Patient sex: F
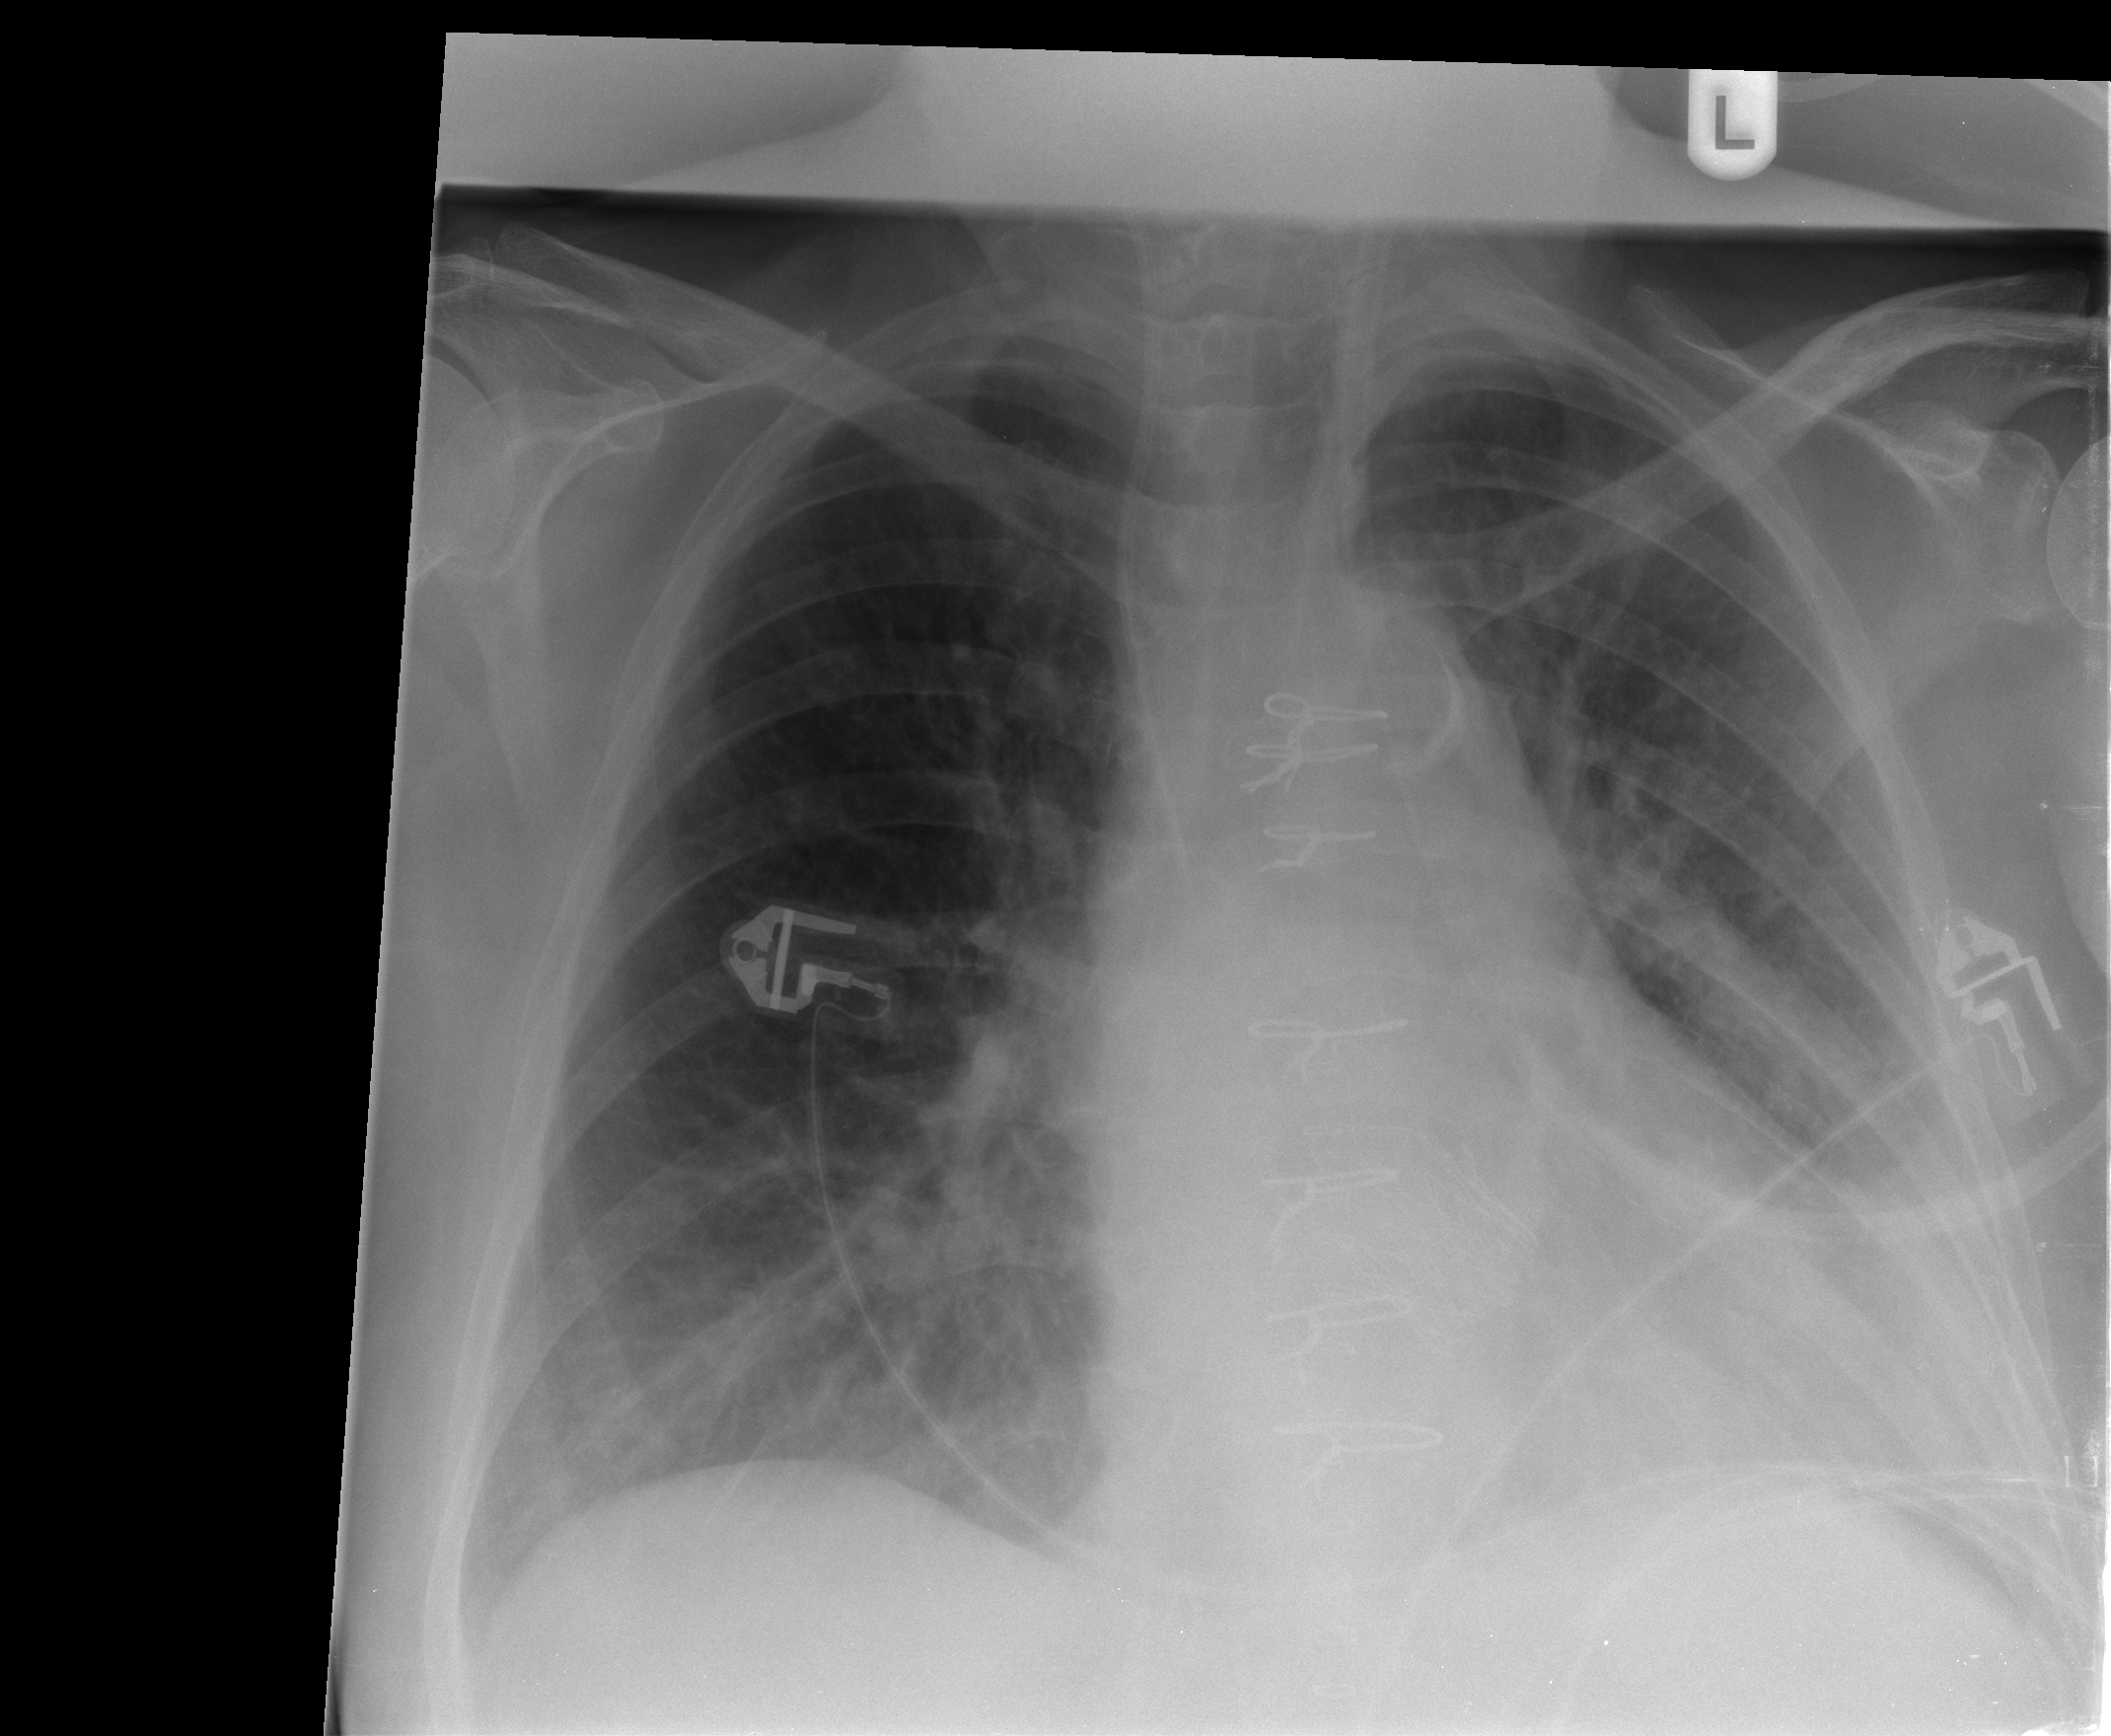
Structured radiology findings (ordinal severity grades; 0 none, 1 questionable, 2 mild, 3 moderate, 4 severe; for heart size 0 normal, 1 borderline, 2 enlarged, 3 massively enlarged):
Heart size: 2
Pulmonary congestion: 0
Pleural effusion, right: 0
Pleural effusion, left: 2
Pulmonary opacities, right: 0
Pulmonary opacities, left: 0
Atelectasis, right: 1
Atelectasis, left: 2